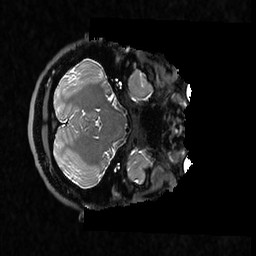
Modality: T2w
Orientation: axial
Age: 23
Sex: female
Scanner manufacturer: ge
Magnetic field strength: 3 T
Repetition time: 3.202 s
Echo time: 0.05874 s